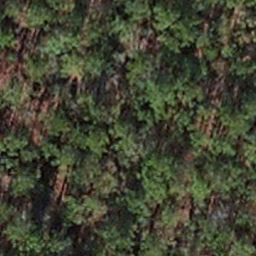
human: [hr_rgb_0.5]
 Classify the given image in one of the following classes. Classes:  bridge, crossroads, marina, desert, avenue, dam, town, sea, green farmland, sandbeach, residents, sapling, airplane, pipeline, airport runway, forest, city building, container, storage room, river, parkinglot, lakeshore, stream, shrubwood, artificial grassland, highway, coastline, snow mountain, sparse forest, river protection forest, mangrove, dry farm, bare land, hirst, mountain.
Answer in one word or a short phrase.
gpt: sapling